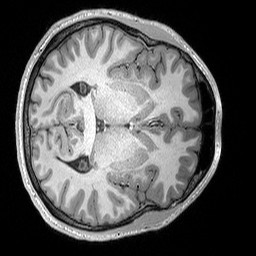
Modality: T1w
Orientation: axial
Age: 24
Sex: male
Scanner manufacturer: siemens
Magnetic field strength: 3 T
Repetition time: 2.3 s
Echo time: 0.00298 s